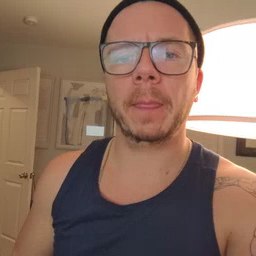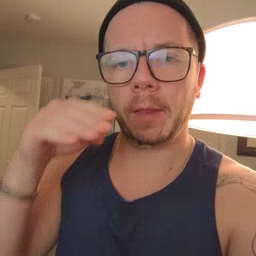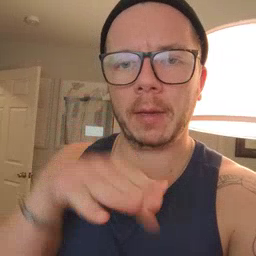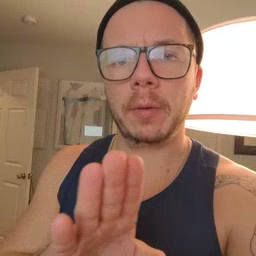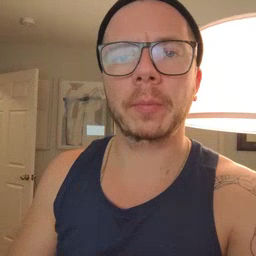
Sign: into